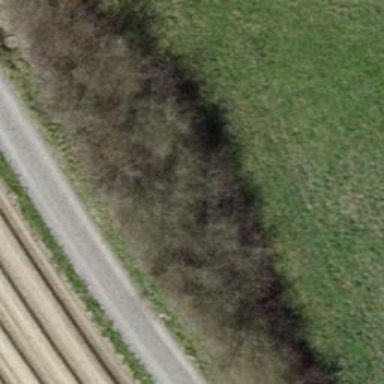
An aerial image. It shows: Hedge barrier.